Question: i want to attach 'ListView' into Tabs extends ListFragment. after running project and select tab i get this error :
'Unfortiunately, TSMS has stopped'
logCat result:
'''
08-22 04:23:00.974 <PHONE>/ir.tsms E/AndroidRuntime: FATAL EXCEPTION: main
java.lang.RuntimeException: Your content must have a ListView whose id attribute is 'android.R.id.list'
at android.support.v4.app.ListFragment.ensureList(ListFragment.java:344)
'''
in 'onCreateView' function of 'MyFriendsListFragment' i have this code to attach 'Tab' :
'onTabSelected' in 'MainActivity' class:
'''
@Override
public void onTabSelected(ActionBar.Tab tab, FragmentTransaction fragmentTransaction) {
// mViewPager.setCurrentItem(tab.getPosition());
switch ( tab.getPosition() ){
case 1:
MyFriendsListFragment simpleFriendsList = new MyFriendsListFragment();
getSupportFragmentManager().beginTransaction().replace(R.id.drawer, simpleFriendsList).commit();
break;
}
}
'''
'onCreateView' in 'MyFriendsListFragment' class
'''
@Override
public View onCreateView(LayoutInflater inflater, ViewGroup container, Bundle savedInstanceState) {
ArrayAdapter<String> adapter =
new ArrayAdapter<String>(getActivity()
.getBaseContext(), R.layout.list_fragment,
new String[] {
"AAAAAAA",
"BBBBBBB",
"CCCCCCC",
"DDDDDDD"
});
setListAdapter(adapter);
/*return super.onCreateView(inflater, container, savedInstanceState);*/
/*return inflater.inflate(R.layout.list_fragment, container, false);*/
}
'''
list_fragment.xml:
'''
<ListView xmlns:android="http://schemas.android.com/apk/res/android"
xmlns:tools="http://schemas.android.com/tools"
android:layout_width="match_parent"
android:id="@+id/list"
android:layout_height="match_parent"
android:background="#dddd"
android:choiceMode="singleChoice"
android:divider="@android:color/transparent"
android:dividerHeight="0dp" />
'''

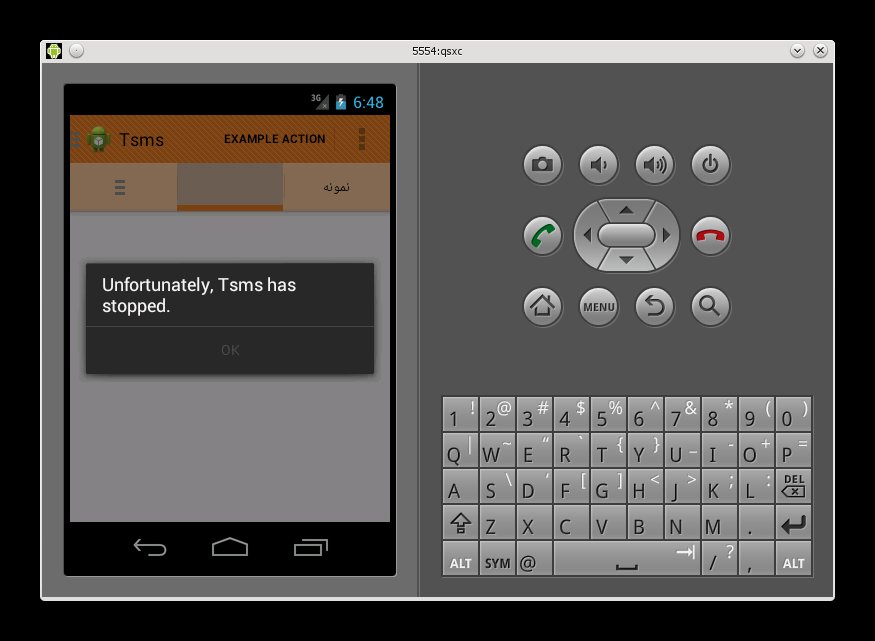
Answer: Change this
'''
android:id="@+id/list"
'''
to
'''
android:id="@android:id/list"
'''
Also your using 'setListAdapter' that means your Fragment will be extends with 'ListFragment'.
Also change this.
'''
@Override
public View onCreateView(LayoutInflater inflater, ViewGroup container, Bundle savedInstanceState) {
ArrayAdapter<String> adapter =
new ArrayAdapter<String>(getActivity()
.getBaseContext(), R.layout.urCustomLayout,
new String[] {
"AAAAAAA",
"BBBBBBB",
"CCCCCCC",
"DDDDDDD"
});
setListAdapter(adapter);
return inflater.inflate(R.layout.list_fragment, container, false);
}
'''
You need to pass Id of your 'TextView' to your 'ArrayAdapter'. If you are using custom layout then pass Id of your 'textview ID' and if you are using default android layout then you should use 'android.R.id.textView1'.